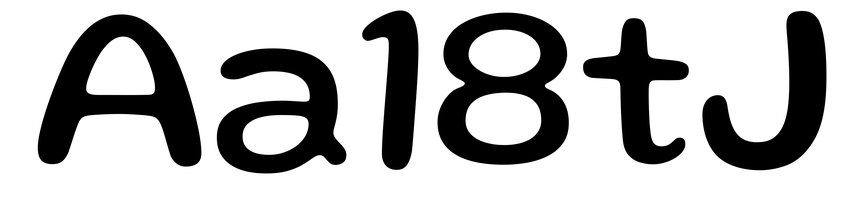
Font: Gluten_Regular